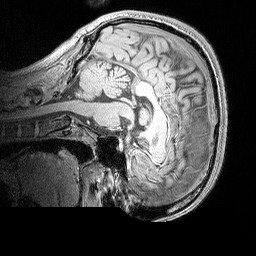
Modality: MP2RAGE
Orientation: sagittal
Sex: male
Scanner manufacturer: siemens
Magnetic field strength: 3 T
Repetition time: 5 s
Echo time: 0.00292 s